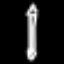
Label: pencil